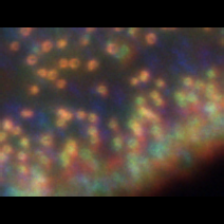
Taxon: Phaeocystis
Group: Other